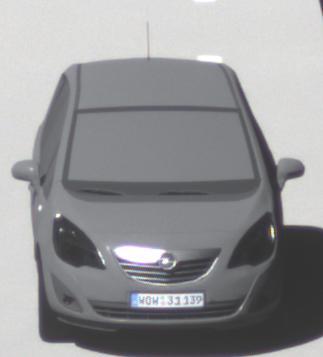
Make: Opel
Model: Meriva 1.4
Detailed model: Meriva (B)
Model produced from: 2010/05
Model produced until: 2013/11
Doors: 5
Color: gray
Road condition: dry road
Daytime: midday
Contrast: high contrast